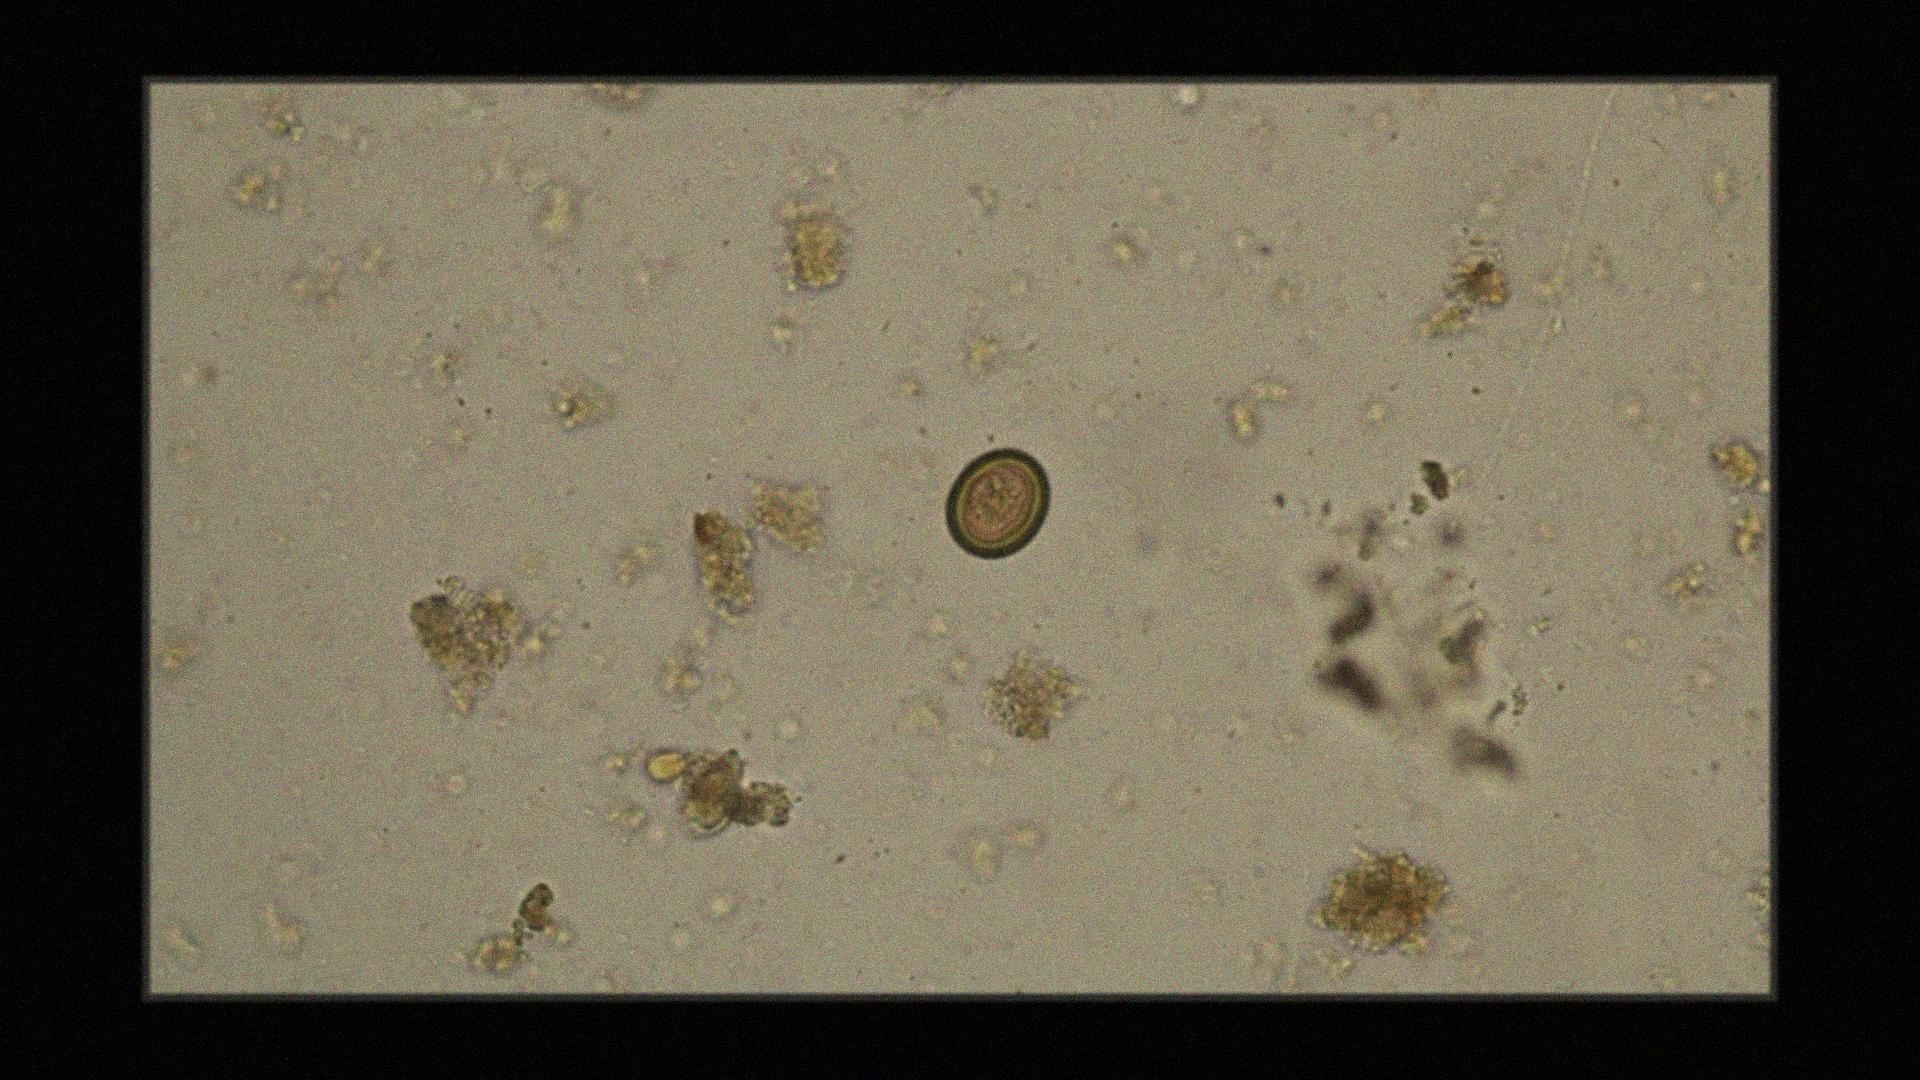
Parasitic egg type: Taenia spp. egg